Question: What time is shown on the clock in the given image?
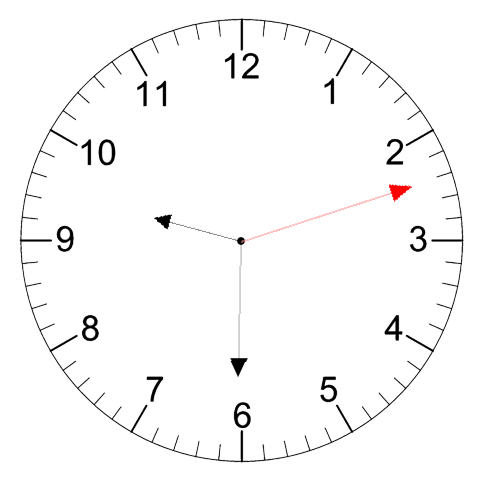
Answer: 09:30:12